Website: crate-barrel
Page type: billing-address
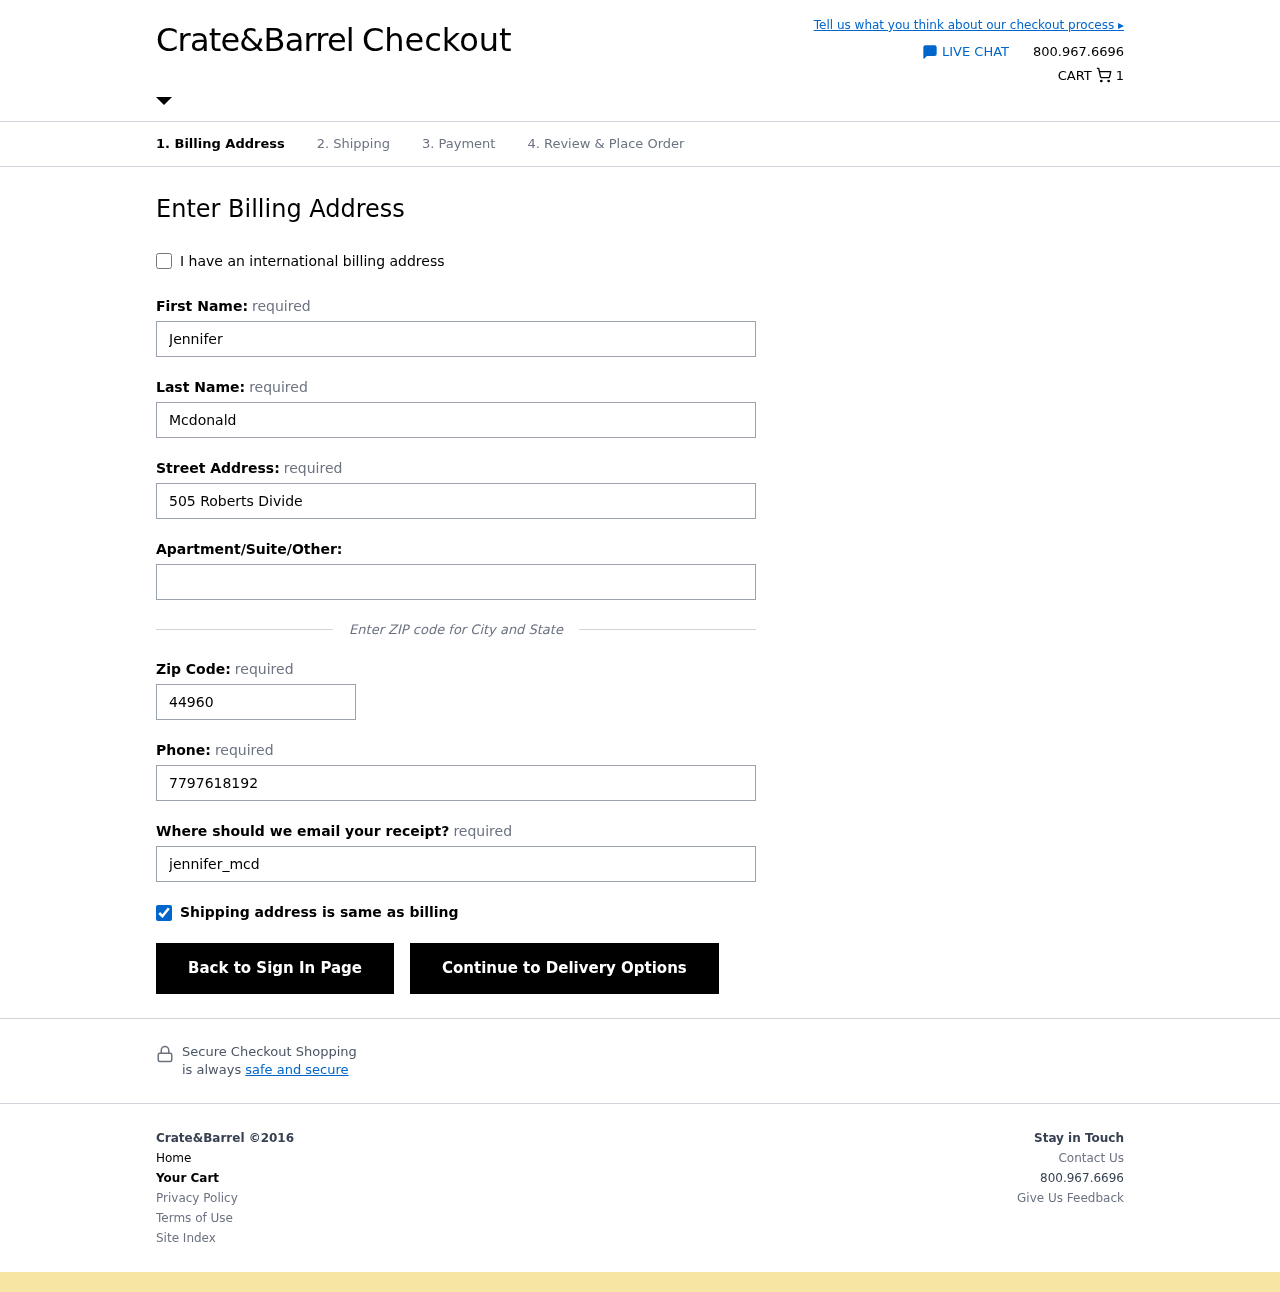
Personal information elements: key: PII_EMAIL
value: jennifer_mcdonald@hotmail.com
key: PII_FIRSTNAME
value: Jennifer
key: PII_LASTNAME
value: Mcdonald
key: PII_PHONE
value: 7797618192
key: PII_POSTCODE
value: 44960
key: PII_STREET
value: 505 Roberts Divide
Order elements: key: ORDER_NUM_ITEMS
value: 1